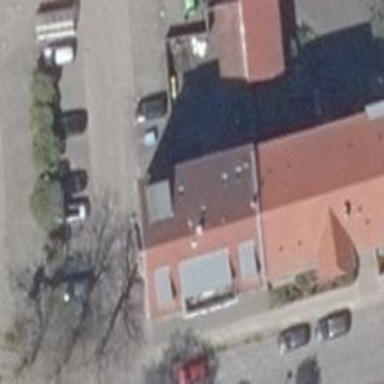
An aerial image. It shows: Gabled house with roof made of roof tiles.